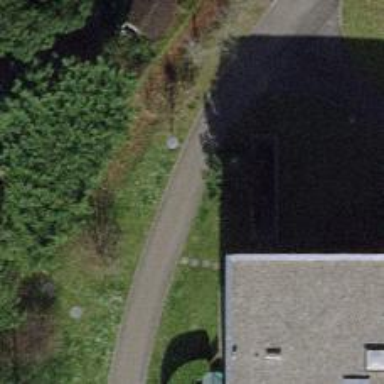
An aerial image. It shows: Pedestrian path with asphalt surface.